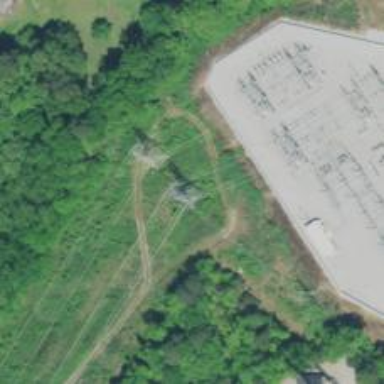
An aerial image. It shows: Power tower.